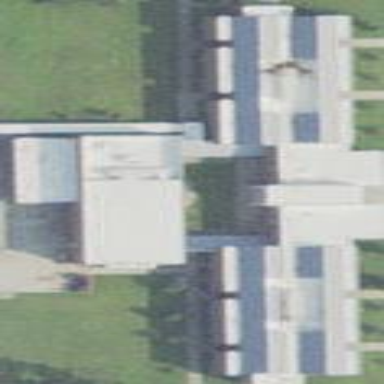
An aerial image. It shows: School building.